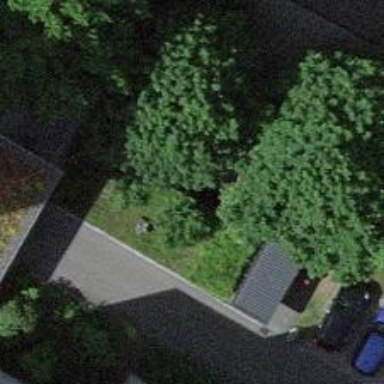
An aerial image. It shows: Parking entrance.